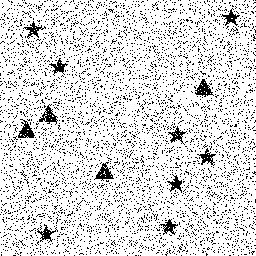
Squares: 0
Triangles: 4
Stars: 8
Total shapes: 12